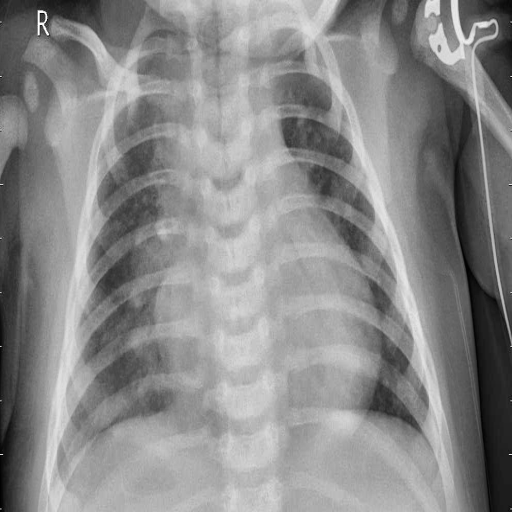
Finding: PNEUMONIA